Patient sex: F
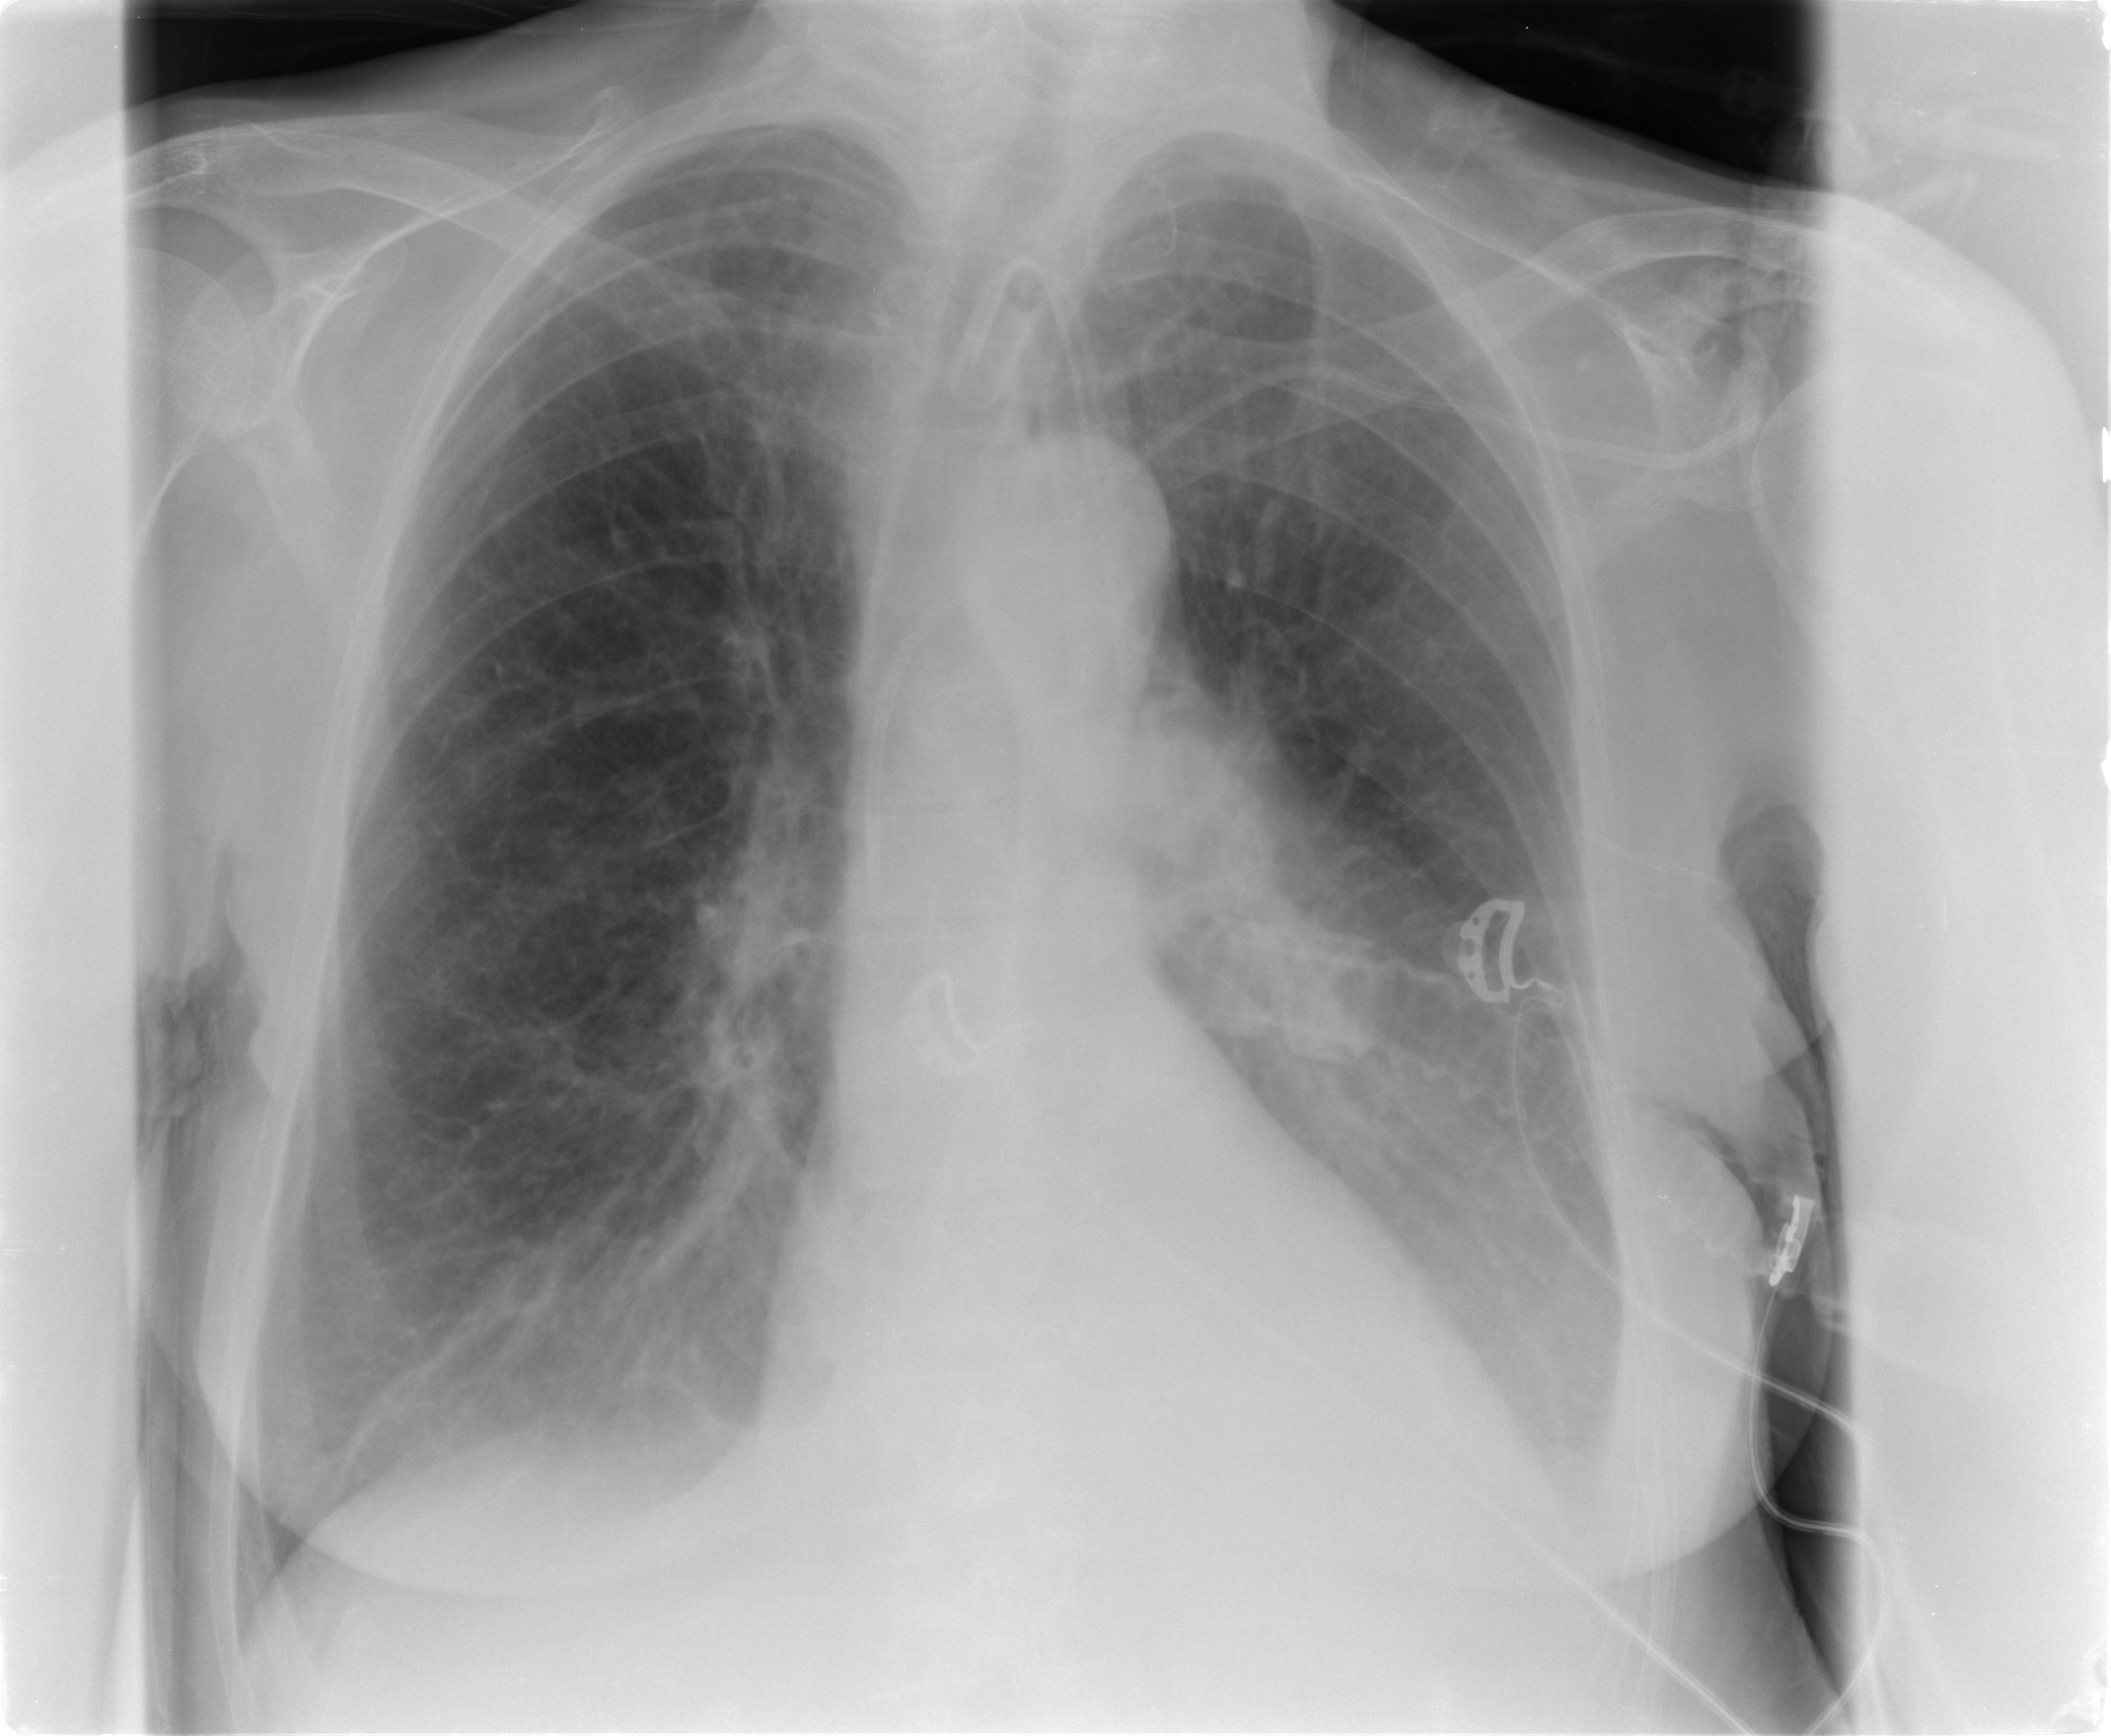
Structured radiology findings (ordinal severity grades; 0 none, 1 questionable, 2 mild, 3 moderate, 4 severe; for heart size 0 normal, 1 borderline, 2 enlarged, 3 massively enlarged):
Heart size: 0
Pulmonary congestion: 0
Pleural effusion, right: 1
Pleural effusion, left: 2
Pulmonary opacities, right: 0
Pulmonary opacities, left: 0
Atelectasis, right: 2
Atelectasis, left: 2